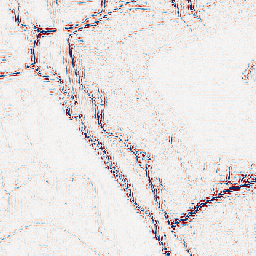
Category: wavelet
Decomposition family: wavelet_dwt
Decomposition parameters: wavelet: db2
level: 2
Upsampling method: cubic_catmull_rom
Upsampling parameters: scale: 8
Upsampling scale: 8